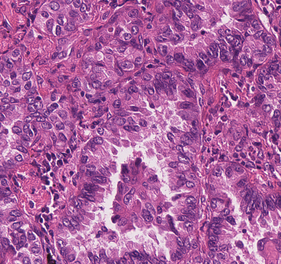
Tumor epithelial tissue: yes
Tumor-associated stroma tissue: yes
Normal tissue: no